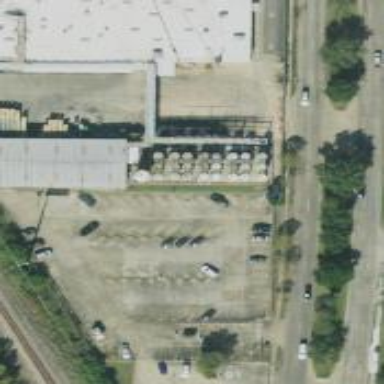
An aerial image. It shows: Storage tank that is man-made.